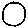
Label: circle